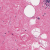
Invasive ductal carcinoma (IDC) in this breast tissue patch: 0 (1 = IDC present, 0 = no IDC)